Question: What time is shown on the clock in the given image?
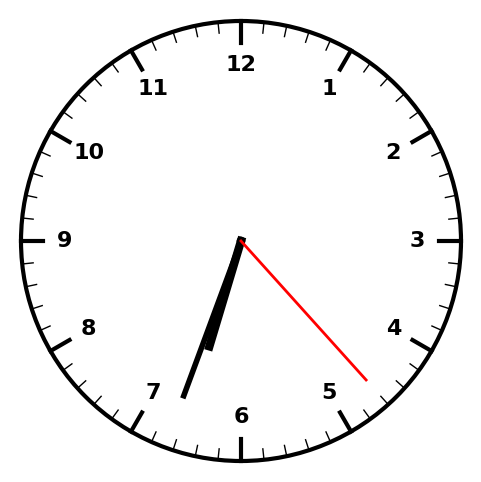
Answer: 06:33:23